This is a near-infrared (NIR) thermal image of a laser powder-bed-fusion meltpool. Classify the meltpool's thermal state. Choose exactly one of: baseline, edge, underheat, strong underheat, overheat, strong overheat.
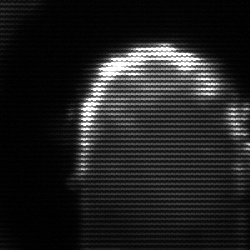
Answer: baseline